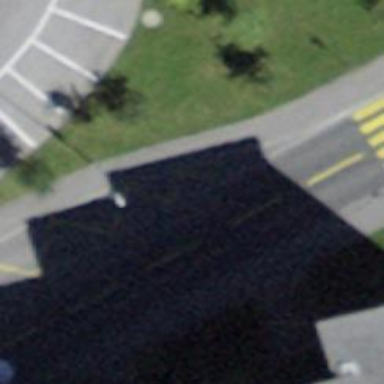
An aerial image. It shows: Sidewalk along the footway.